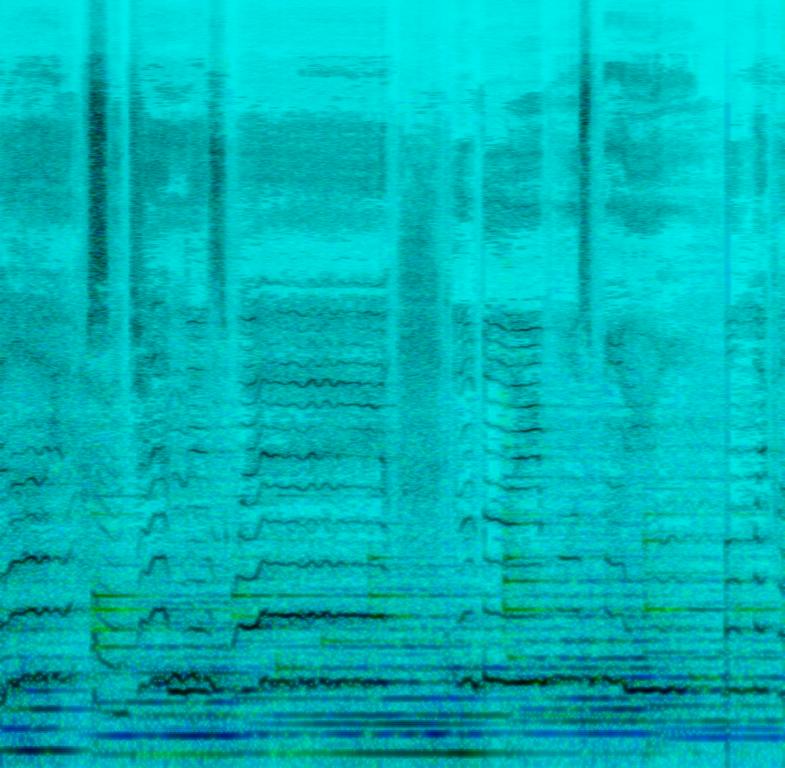
The low quality recording features a lullaby that contains wide sustained strings melody, leaning more towards the left channel and arpeggiated, mellow piano melody in the right channel of the stereo image. There is a short audio pop sound in the middle of the loop. It still sounds emotional and passionate.